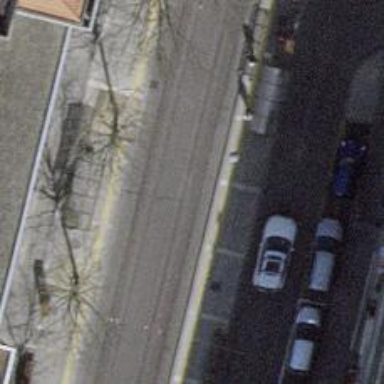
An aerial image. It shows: Tram stop with stop position for public transport.